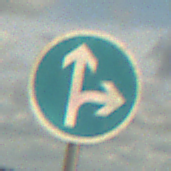
Verkehrszeichen: VorgeschriebeneFahrtrichtungGeradeausOderRechts
Umgebung: Outdoor, RoadRail
Tageszeit: Midday
Wetter: PartlyCloudy
Licht: Natural
Jahreszeit: NotSpecified
Kontrast: HighContrast